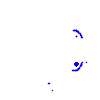
Particle: kaon